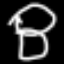
Label: square